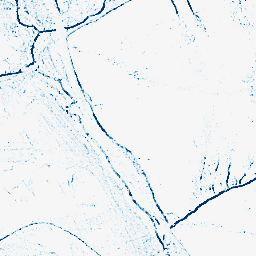
Category: morphological
Decomposition family: morphological_square
Decomposition parameters: operation: closing
size: 3
Upsampling method: sinc_hamming
Upsampling parameters: scale: 4
kernel_size: 4
Upsampling scale: 4